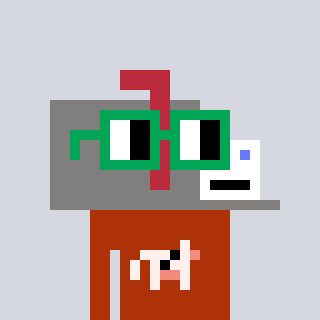
a pixel art character with square green glasses, a mailbox-shaped head and a hotbrown-colored body on a cool background